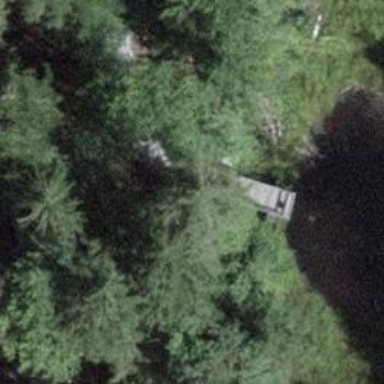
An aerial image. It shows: Brown bench.